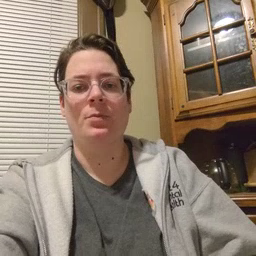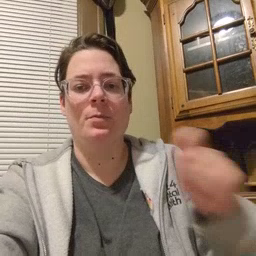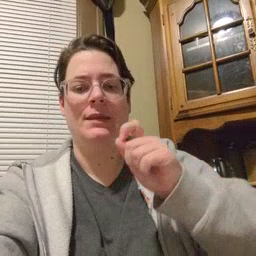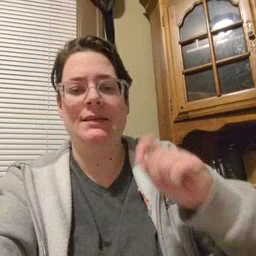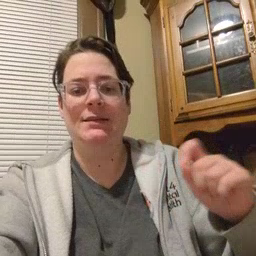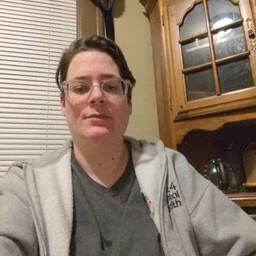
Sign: pen